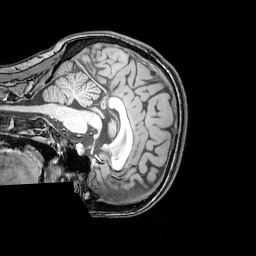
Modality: T1w
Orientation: sagittal
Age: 25
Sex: female
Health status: healthy
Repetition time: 0.081 s
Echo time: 0.037 s